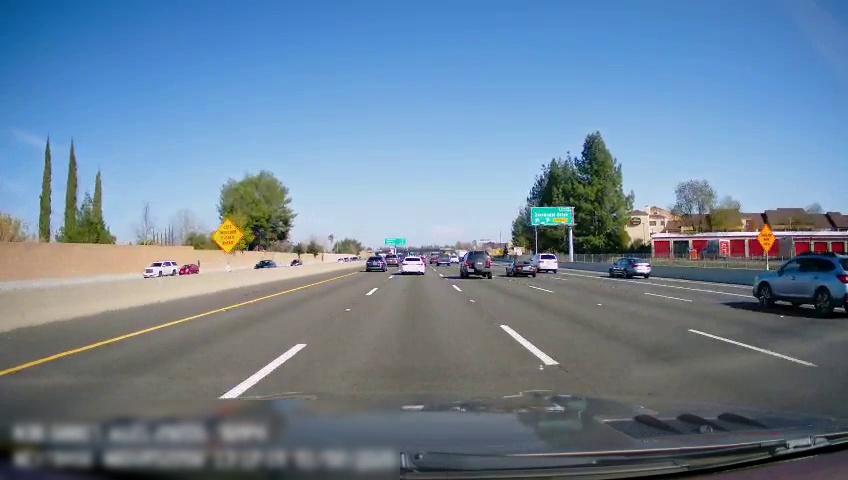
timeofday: Day
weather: Sunny
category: Vehicles | Car
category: Vehicles | SUV
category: Vehicles | Car
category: Vehicles | Car
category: Drivable Space
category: Vehicles | Car
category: Vehicles | SUV
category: Vehicles | SUV
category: Vehicles | Truck
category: Vehicles | Car
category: Vehicles | Truck
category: Vehicles | SUV
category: Vehicles | SUV
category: Vehicles | Car
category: Vehicles | Car
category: Lanes | Alternate Lane
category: Lanes | Alternate Lane
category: Lanes | Alternate Lane
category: Lanes | Alternate Lane
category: Lanes | Current Lane
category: Lanes | Current Lane
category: Lanes | Alternate Lane
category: Traffic | Signs
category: Traffic | Signs
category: Traffic | Signs
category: Traffic | Signs